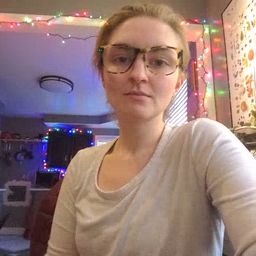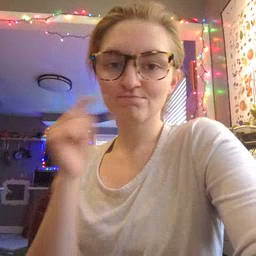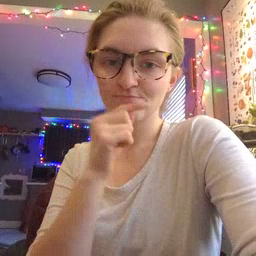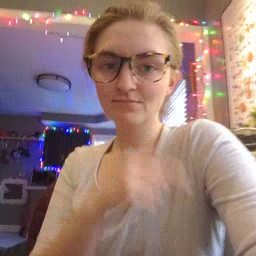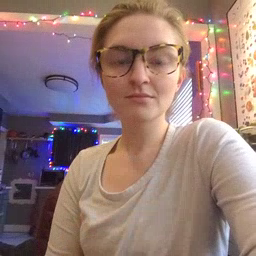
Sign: toothbrush